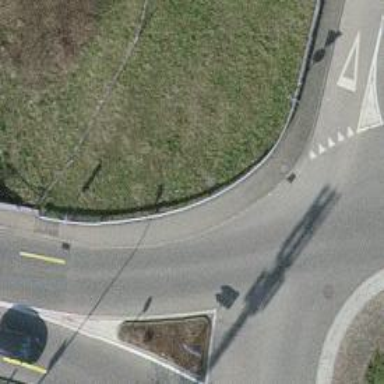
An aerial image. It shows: Guard rail.